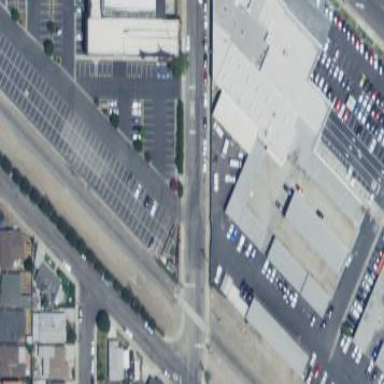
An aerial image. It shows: Commercial building used for car-related activities.